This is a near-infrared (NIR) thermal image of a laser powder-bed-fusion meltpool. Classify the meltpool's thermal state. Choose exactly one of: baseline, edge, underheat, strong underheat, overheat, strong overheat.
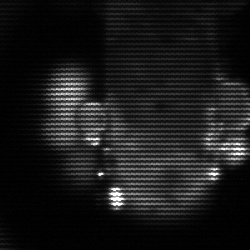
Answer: strong underheat